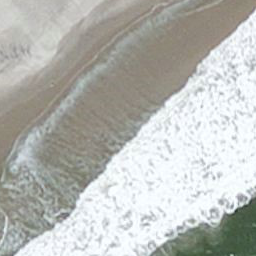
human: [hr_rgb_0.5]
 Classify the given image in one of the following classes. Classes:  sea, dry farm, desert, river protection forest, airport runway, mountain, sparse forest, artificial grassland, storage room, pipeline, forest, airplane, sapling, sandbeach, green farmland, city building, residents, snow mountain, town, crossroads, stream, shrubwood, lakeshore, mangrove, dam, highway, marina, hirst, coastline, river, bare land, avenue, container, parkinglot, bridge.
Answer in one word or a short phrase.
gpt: coastline